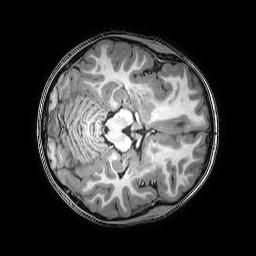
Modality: T1w
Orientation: axial
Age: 7
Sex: male
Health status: healthy